【题型】填空题　【知识点】平面几何　【难度】easy
如图，正方形$ABCD$的边长为$6$，以边$BC$为直径在正方形$ABCD$内部作半圆，圆心为$O$，过点$A$作半圆的切线，与半圆相切于点$F$，与$DC$相交于点$E$，则$AE=\underline{\quad\quad}$．

\vspace{0.2cm}
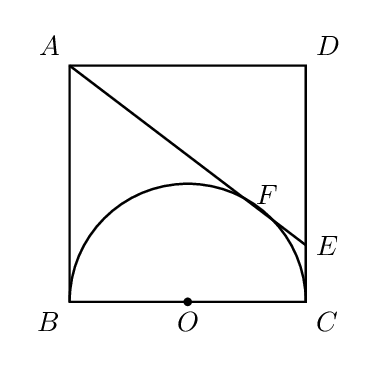
【解答】

\noindent \textbf{【答案】} $\boldsymbol{\dfrac{15}{2}}$

\vspace{0.2cm}
\noindent \textbf{【分析】} 本题考查了切线长定理，正方形的性质，勾股定理；由于$AE$与圆$O$切于点$F$，根据切线长定理有$AF = AB = 6$，$EF = EC$；设$EF = EC = x$，则$DE = (6 - x)$，$AE = (6 + x)$，然后在三角形$ADE$中由勾股定理可以列出关于$x$的方程，即可求出$AE$．

\vspace{0.2cm}
\noindent \textbf{【详解】} 解：$\because AE$与圆$O$切于点$F$，
$\therefore$根据切线长定理有$AF = AB = 6$，$EF = EC$，
设$EF = EC = x$，
则$DE = (6 - x)$，$AE = (6 + x)$，
在三角形$ADE$中由勾股定理得：$(6 - x)^2 + 6^2 = (6 + x)^2$，
$\therefore x = \dfrac{3}{2}$，
$\therefore AE = 6 + \dfrac{3}{2} = \dfrac{15}{2}$．
故答案为：$\boldsymbol{\dfrac{15}{2}}$．